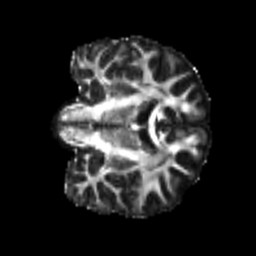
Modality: FA
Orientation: coronal
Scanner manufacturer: siemens
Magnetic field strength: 3 T
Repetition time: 4 s
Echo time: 0.0594 s